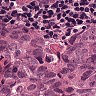
Metastatic tissue present: yes